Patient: sex M, age 65
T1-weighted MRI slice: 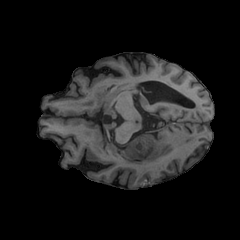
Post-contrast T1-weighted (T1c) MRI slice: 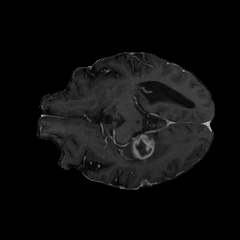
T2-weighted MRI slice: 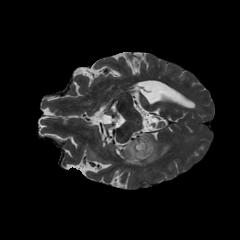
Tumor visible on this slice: yes
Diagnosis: Glioblastoma, IDH-wildtype
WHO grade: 4